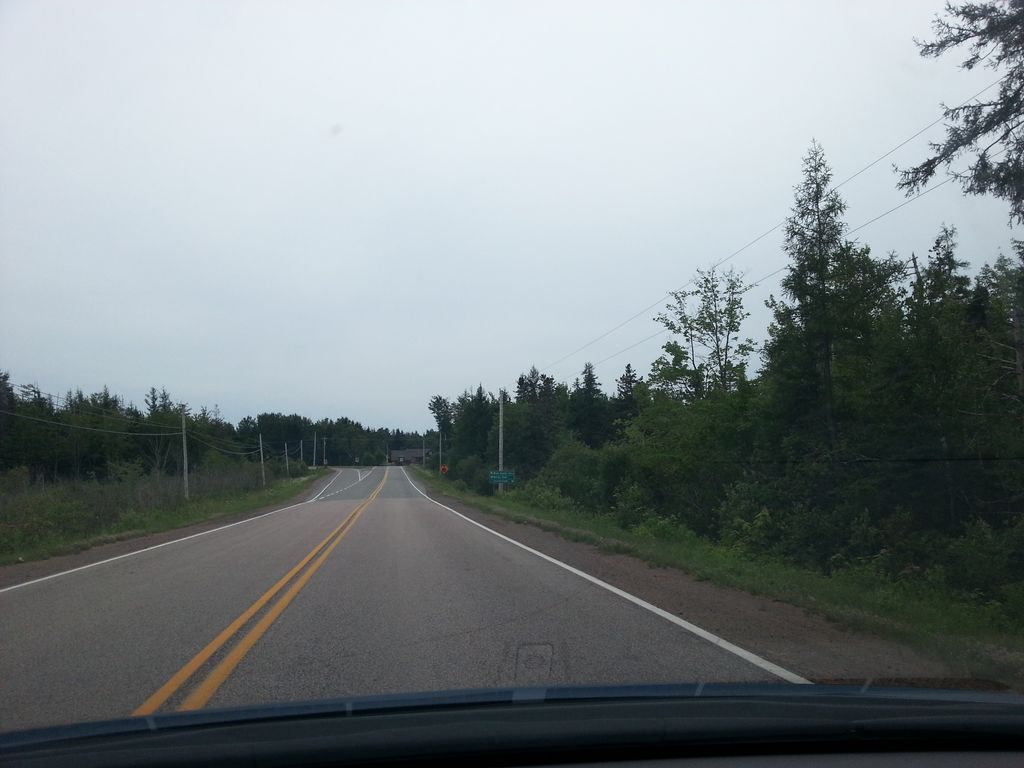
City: charlottetown